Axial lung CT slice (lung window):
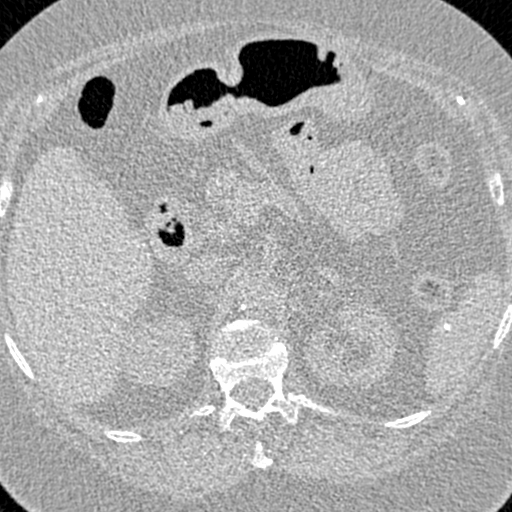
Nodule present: no